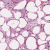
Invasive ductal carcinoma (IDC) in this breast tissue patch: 0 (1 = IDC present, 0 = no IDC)